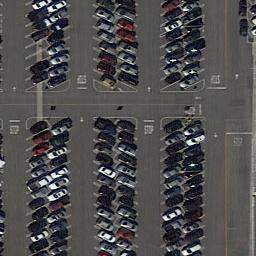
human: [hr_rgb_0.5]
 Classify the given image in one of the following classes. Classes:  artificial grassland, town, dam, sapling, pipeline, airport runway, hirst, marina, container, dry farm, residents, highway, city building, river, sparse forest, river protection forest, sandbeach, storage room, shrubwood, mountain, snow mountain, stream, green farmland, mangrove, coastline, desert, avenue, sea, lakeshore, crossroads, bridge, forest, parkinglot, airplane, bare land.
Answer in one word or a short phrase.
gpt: parkinglot